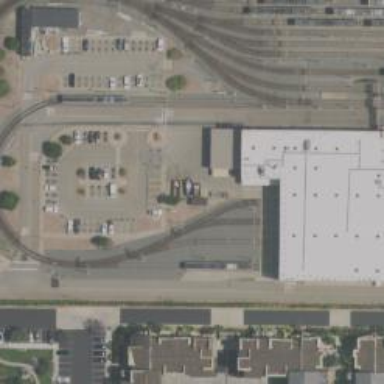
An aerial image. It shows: Light rail yard with electrified contact lines.